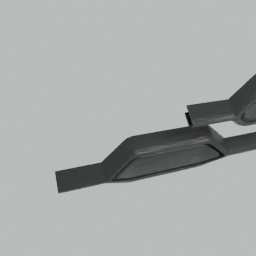
Label: mechanical